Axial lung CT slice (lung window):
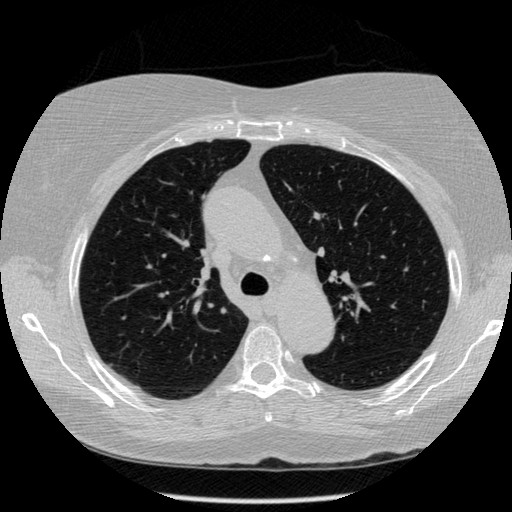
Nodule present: no